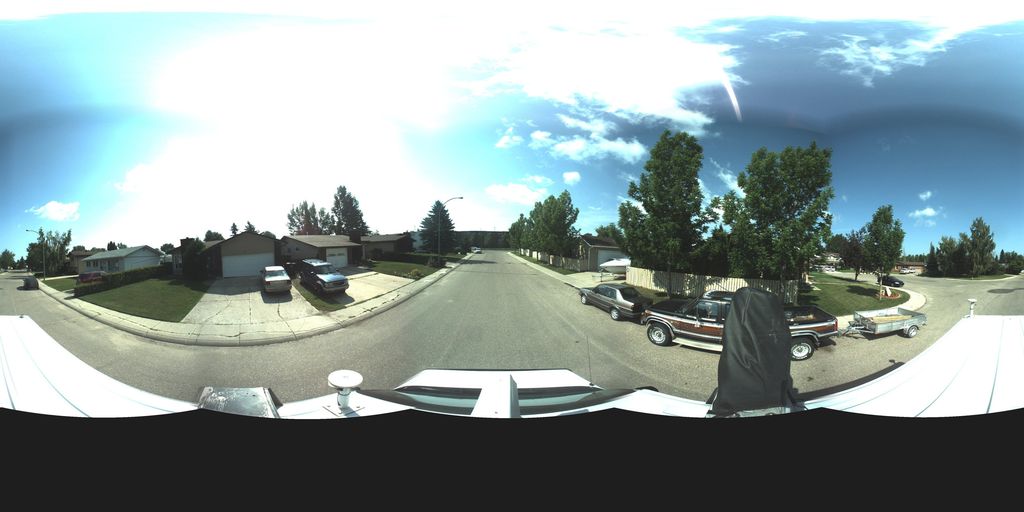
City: saskatoon